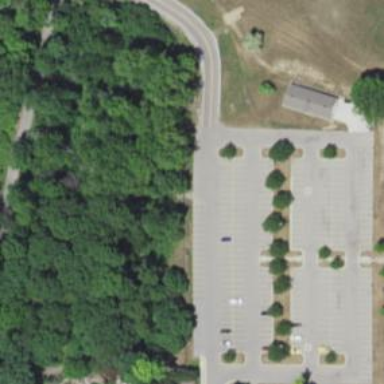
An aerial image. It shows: Parking area with surface.